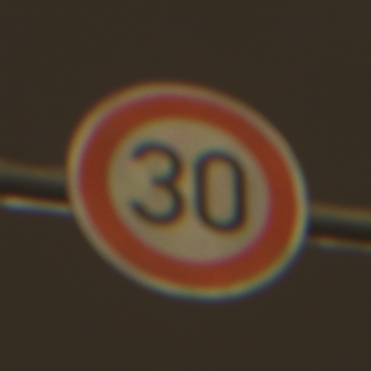
Verkehrszeichen: Geschwindigkeit30
Umgebung: Outdoor, Urban
Tageszeit: Night
Wetter: Overcast
Licht: Artificial
Jahreszeit: NotSpecified
Kontrast: HighContrast